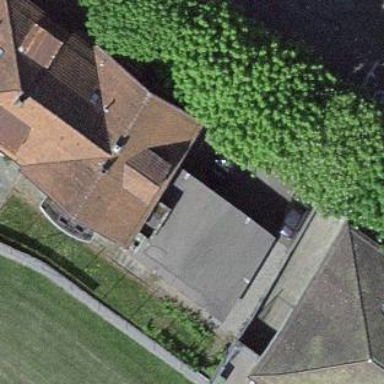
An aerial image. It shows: Garage.